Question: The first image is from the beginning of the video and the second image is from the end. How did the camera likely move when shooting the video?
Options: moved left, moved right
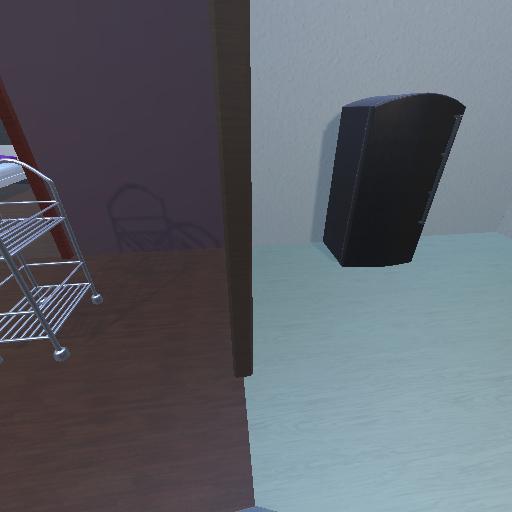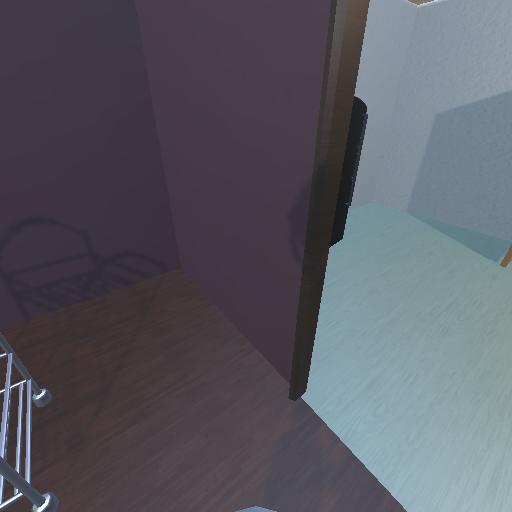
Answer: moved left